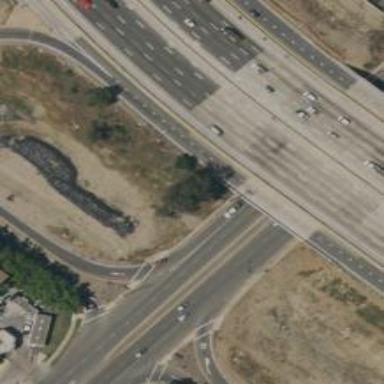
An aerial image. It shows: Asphalt motorway link.